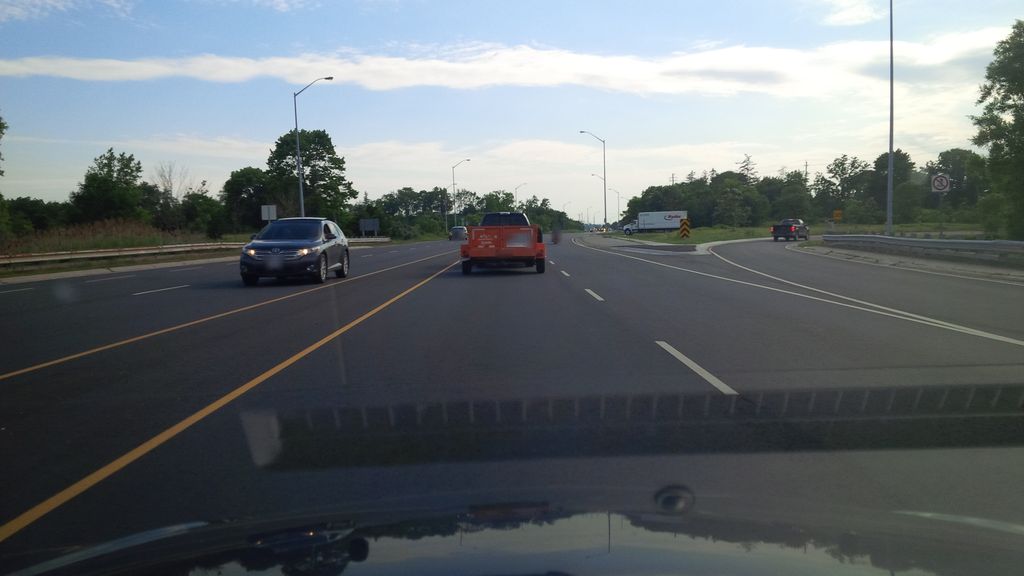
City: hamilton